Question: Goal:
Combine two column named first and lastname, from the same table A and then transfer it to column fullname in table B from a another
relational database.
Column first and lastname has the same datatype as fullname. The datatype is varchar(50) or varchar(100).
Problem:
I can't make the transaction to have the same datatype

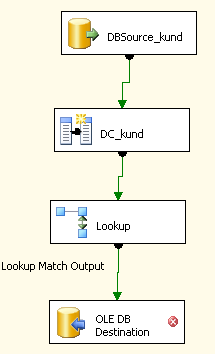
Answer: You need to use the type cast expression 'DT_STR' in 'Derived Column' transformation so that the output from Derived Column transformation is still in varchar data type.
Below shown Derived Column Transformation shows two new columns.
First new column 'FullName' takes in two input columns FirstName and LastName. Concatenates the columns with a space to separate them and then type casts to DT_STR. In '(DT_STR, 100, 1252)', 100 represents the length of the output column, 1252 represents the code page.
Second new column 'FullNameNoCast' simply concatentates the two input columns FirstName and LastName. This will result in Unicode data type.
Since, you mentioned that your destination is of varchar data type. I believe that you are not type casting the new column in Derived Column transformation. That might lead to the error you are facing.
Hope that helps.